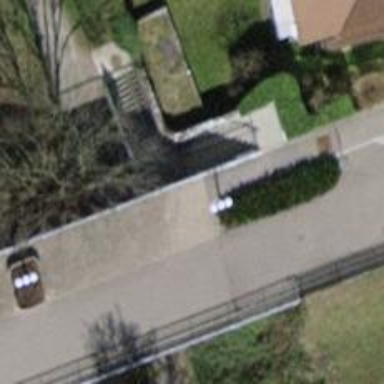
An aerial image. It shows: Concrete steps.